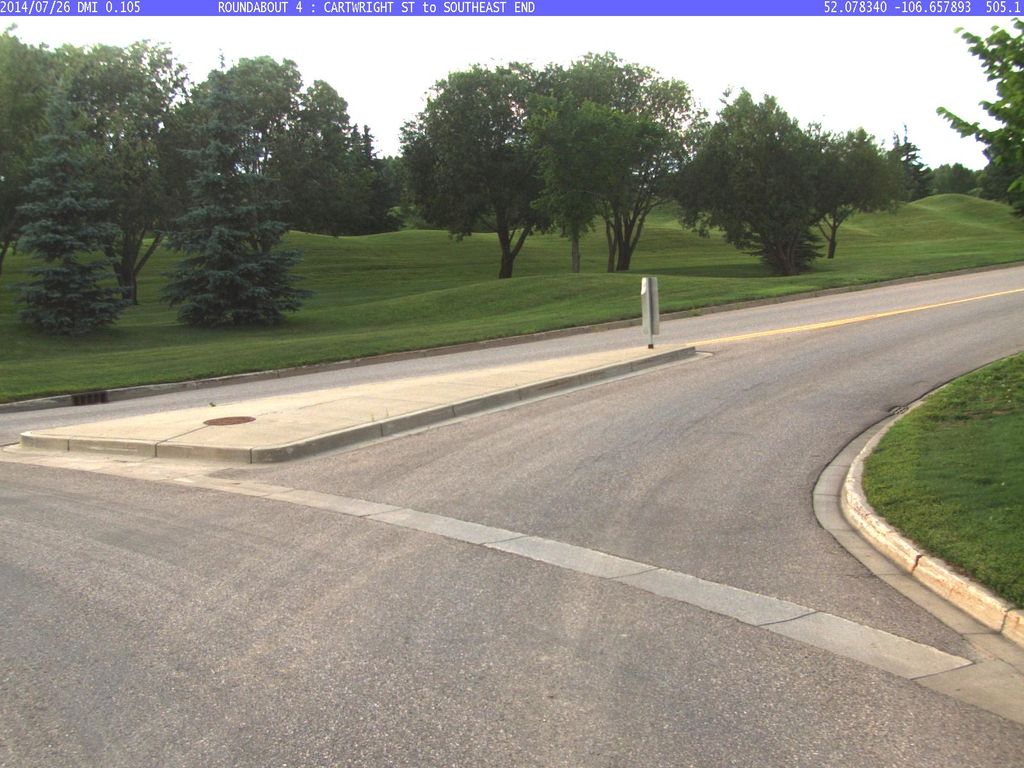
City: saskatoon